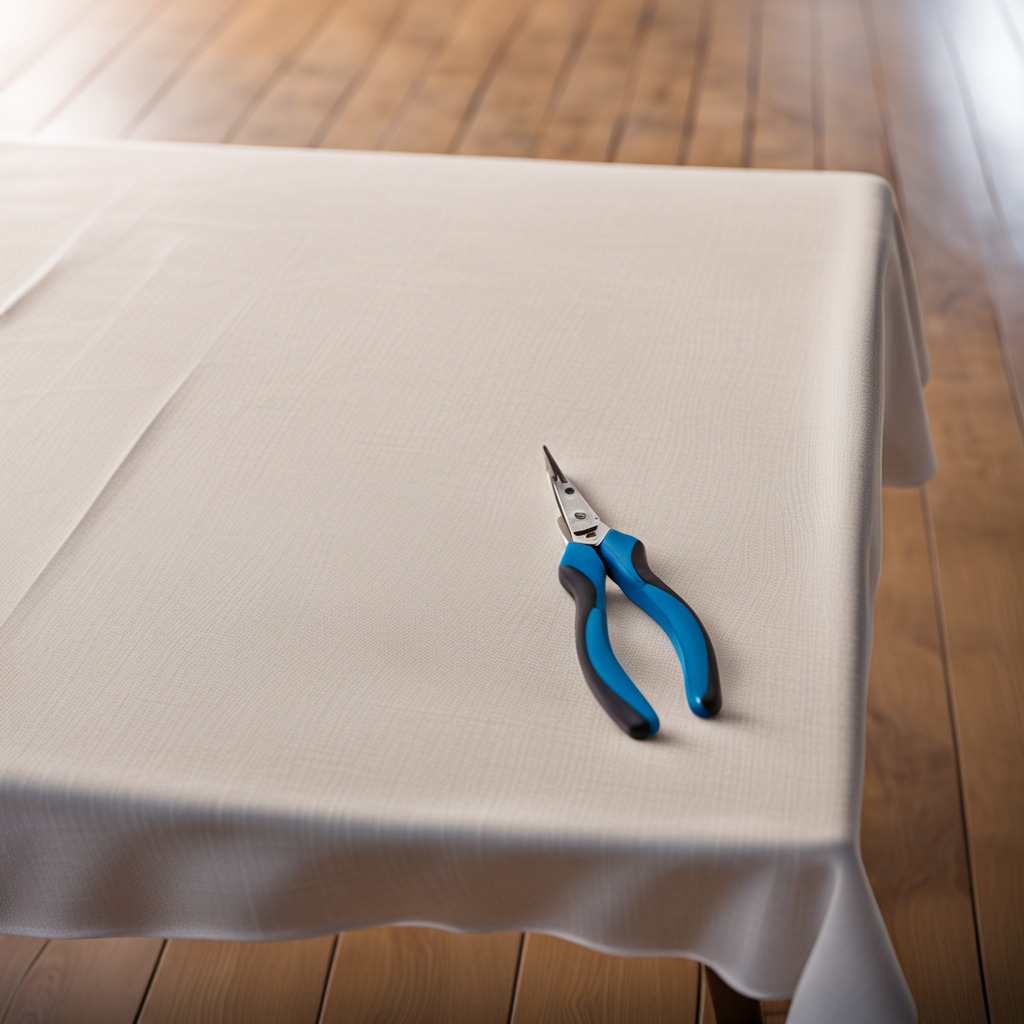
A plier is lying on a wooden table.